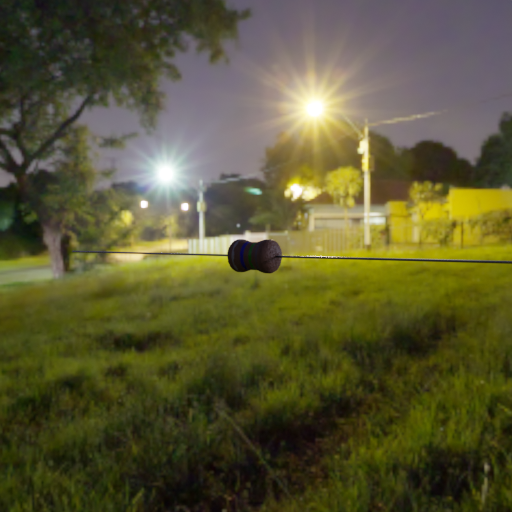
Resistor colour bands (in order): silver, blue, green, gray